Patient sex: M
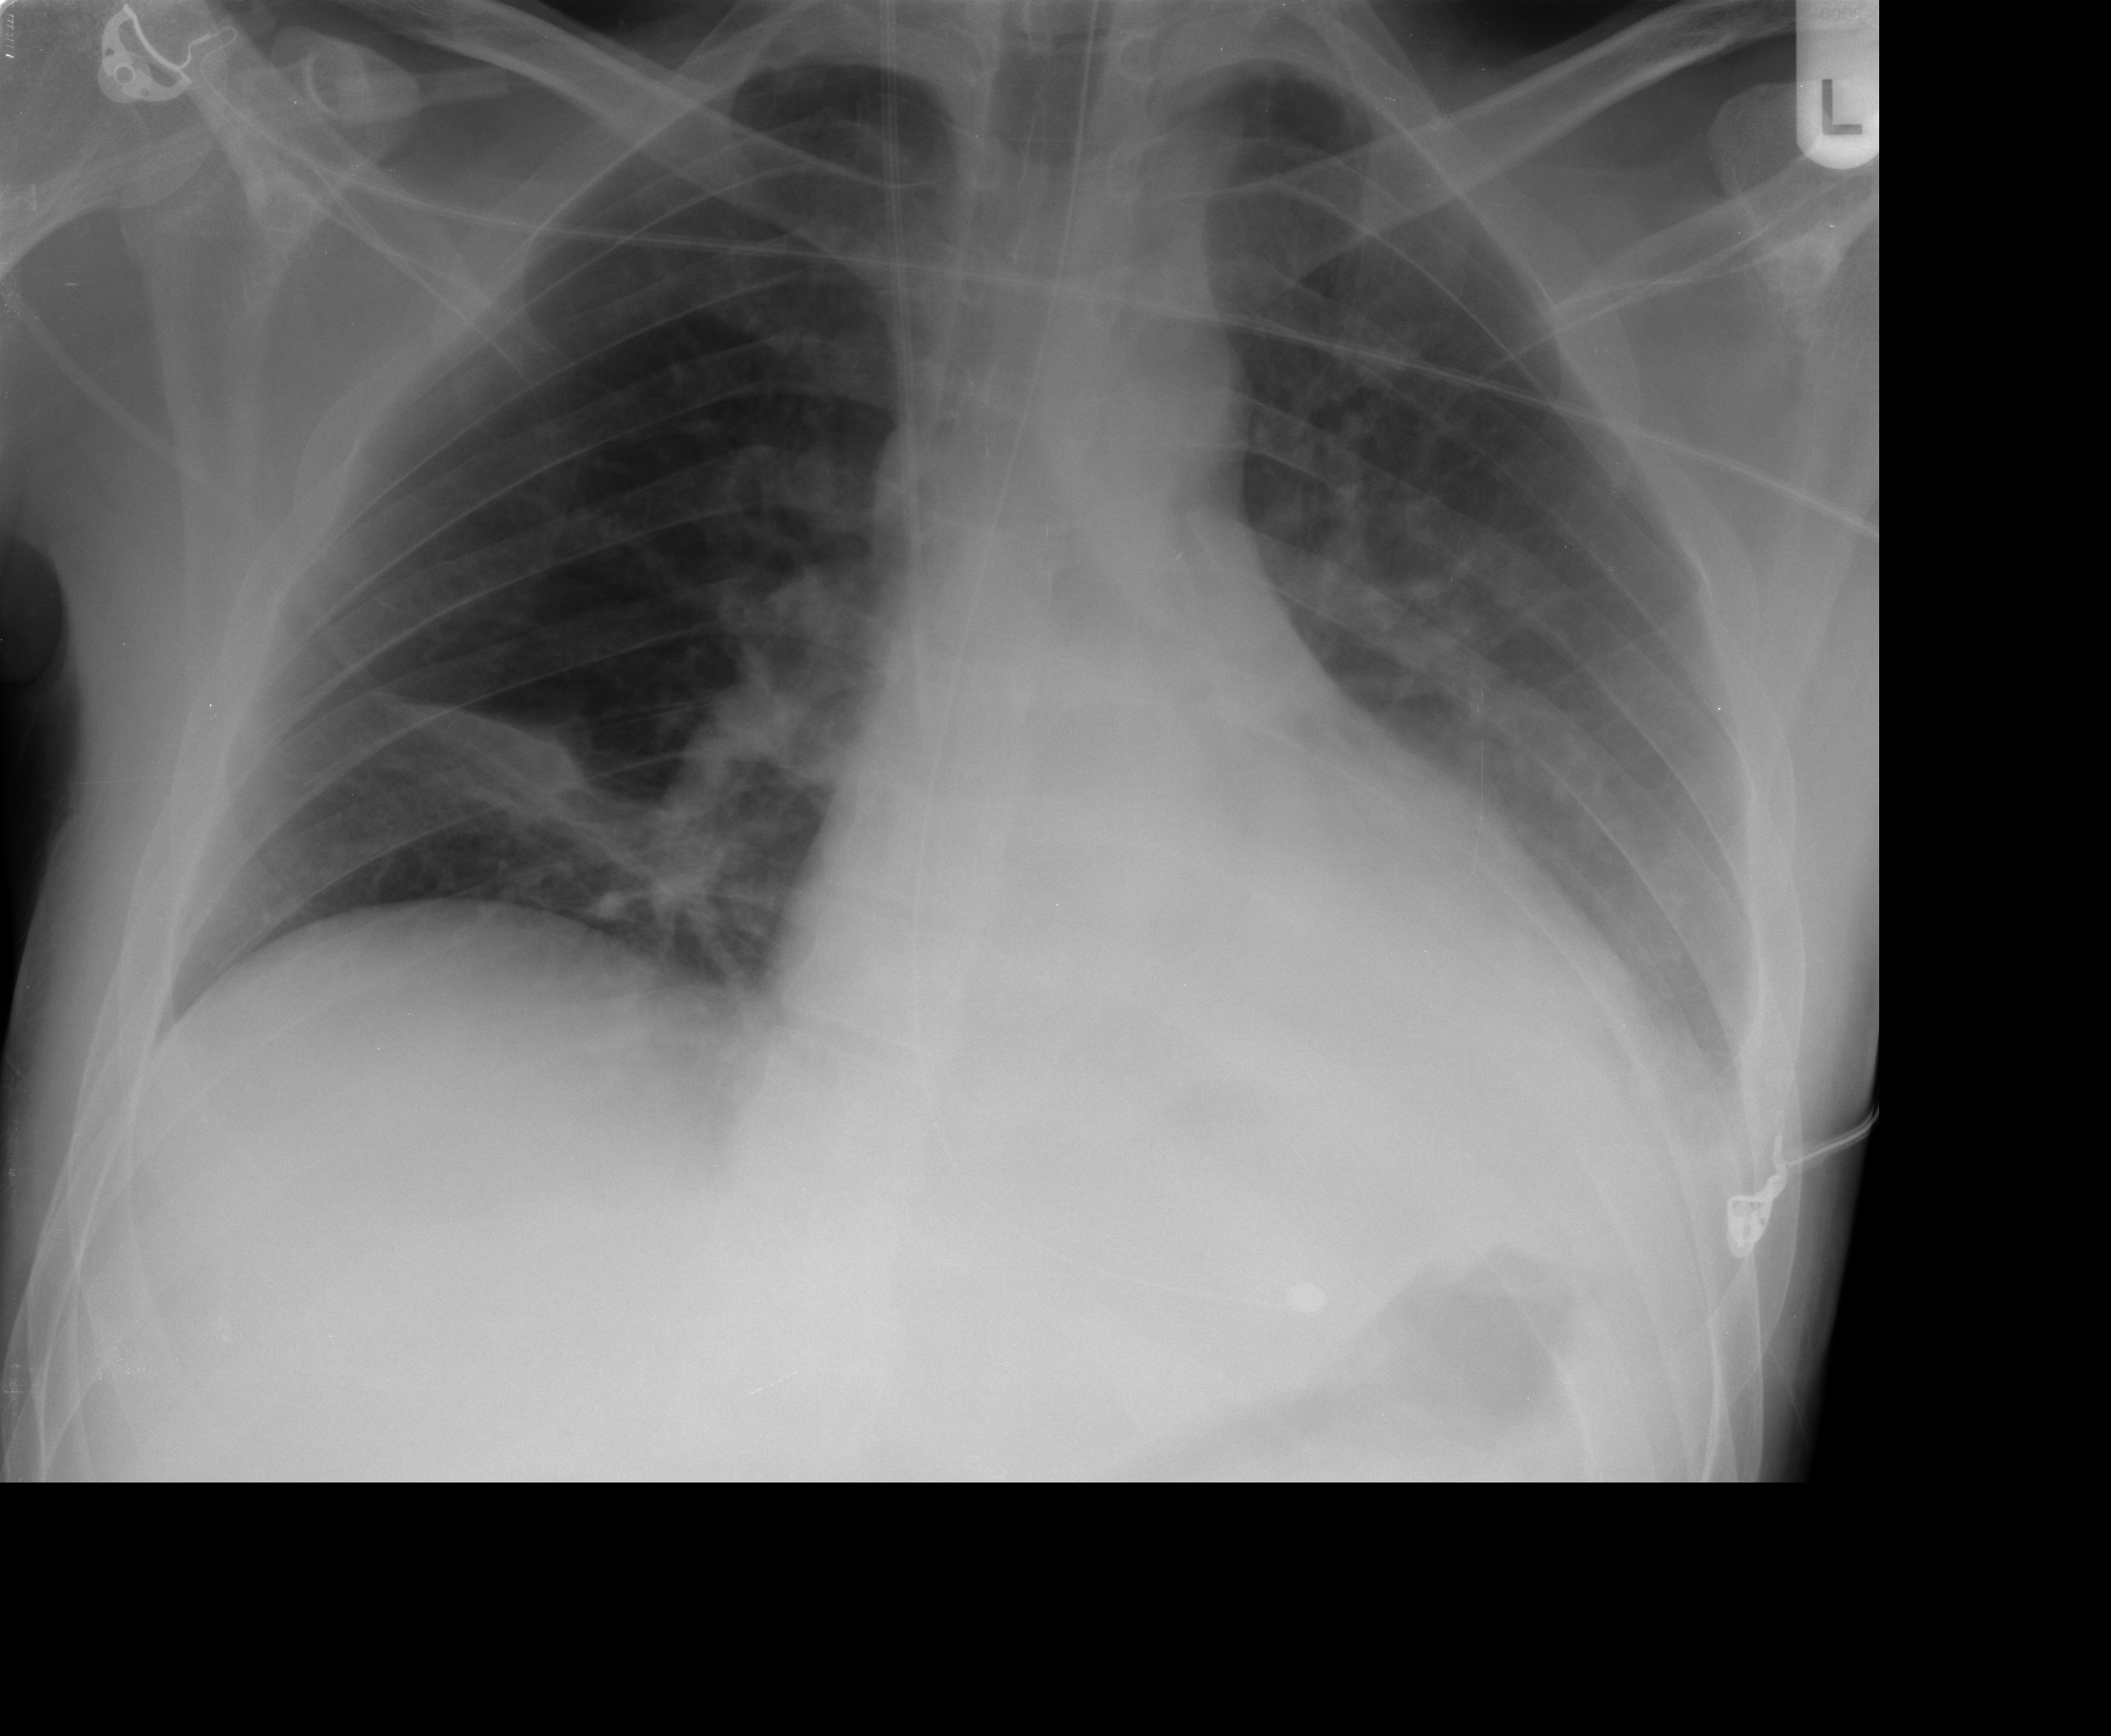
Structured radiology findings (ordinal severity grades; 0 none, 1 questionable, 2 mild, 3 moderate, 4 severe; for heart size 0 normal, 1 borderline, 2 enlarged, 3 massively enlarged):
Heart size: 1
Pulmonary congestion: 0
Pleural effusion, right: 0
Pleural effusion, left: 2
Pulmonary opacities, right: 0
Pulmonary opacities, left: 0
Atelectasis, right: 2
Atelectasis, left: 2